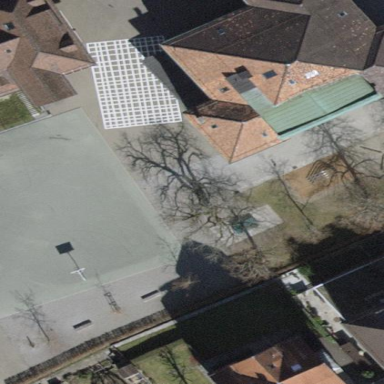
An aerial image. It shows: School.